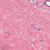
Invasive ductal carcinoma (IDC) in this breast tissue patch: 0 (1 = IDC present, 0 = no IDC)